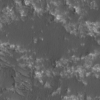
Label: not_dusty